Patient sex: F
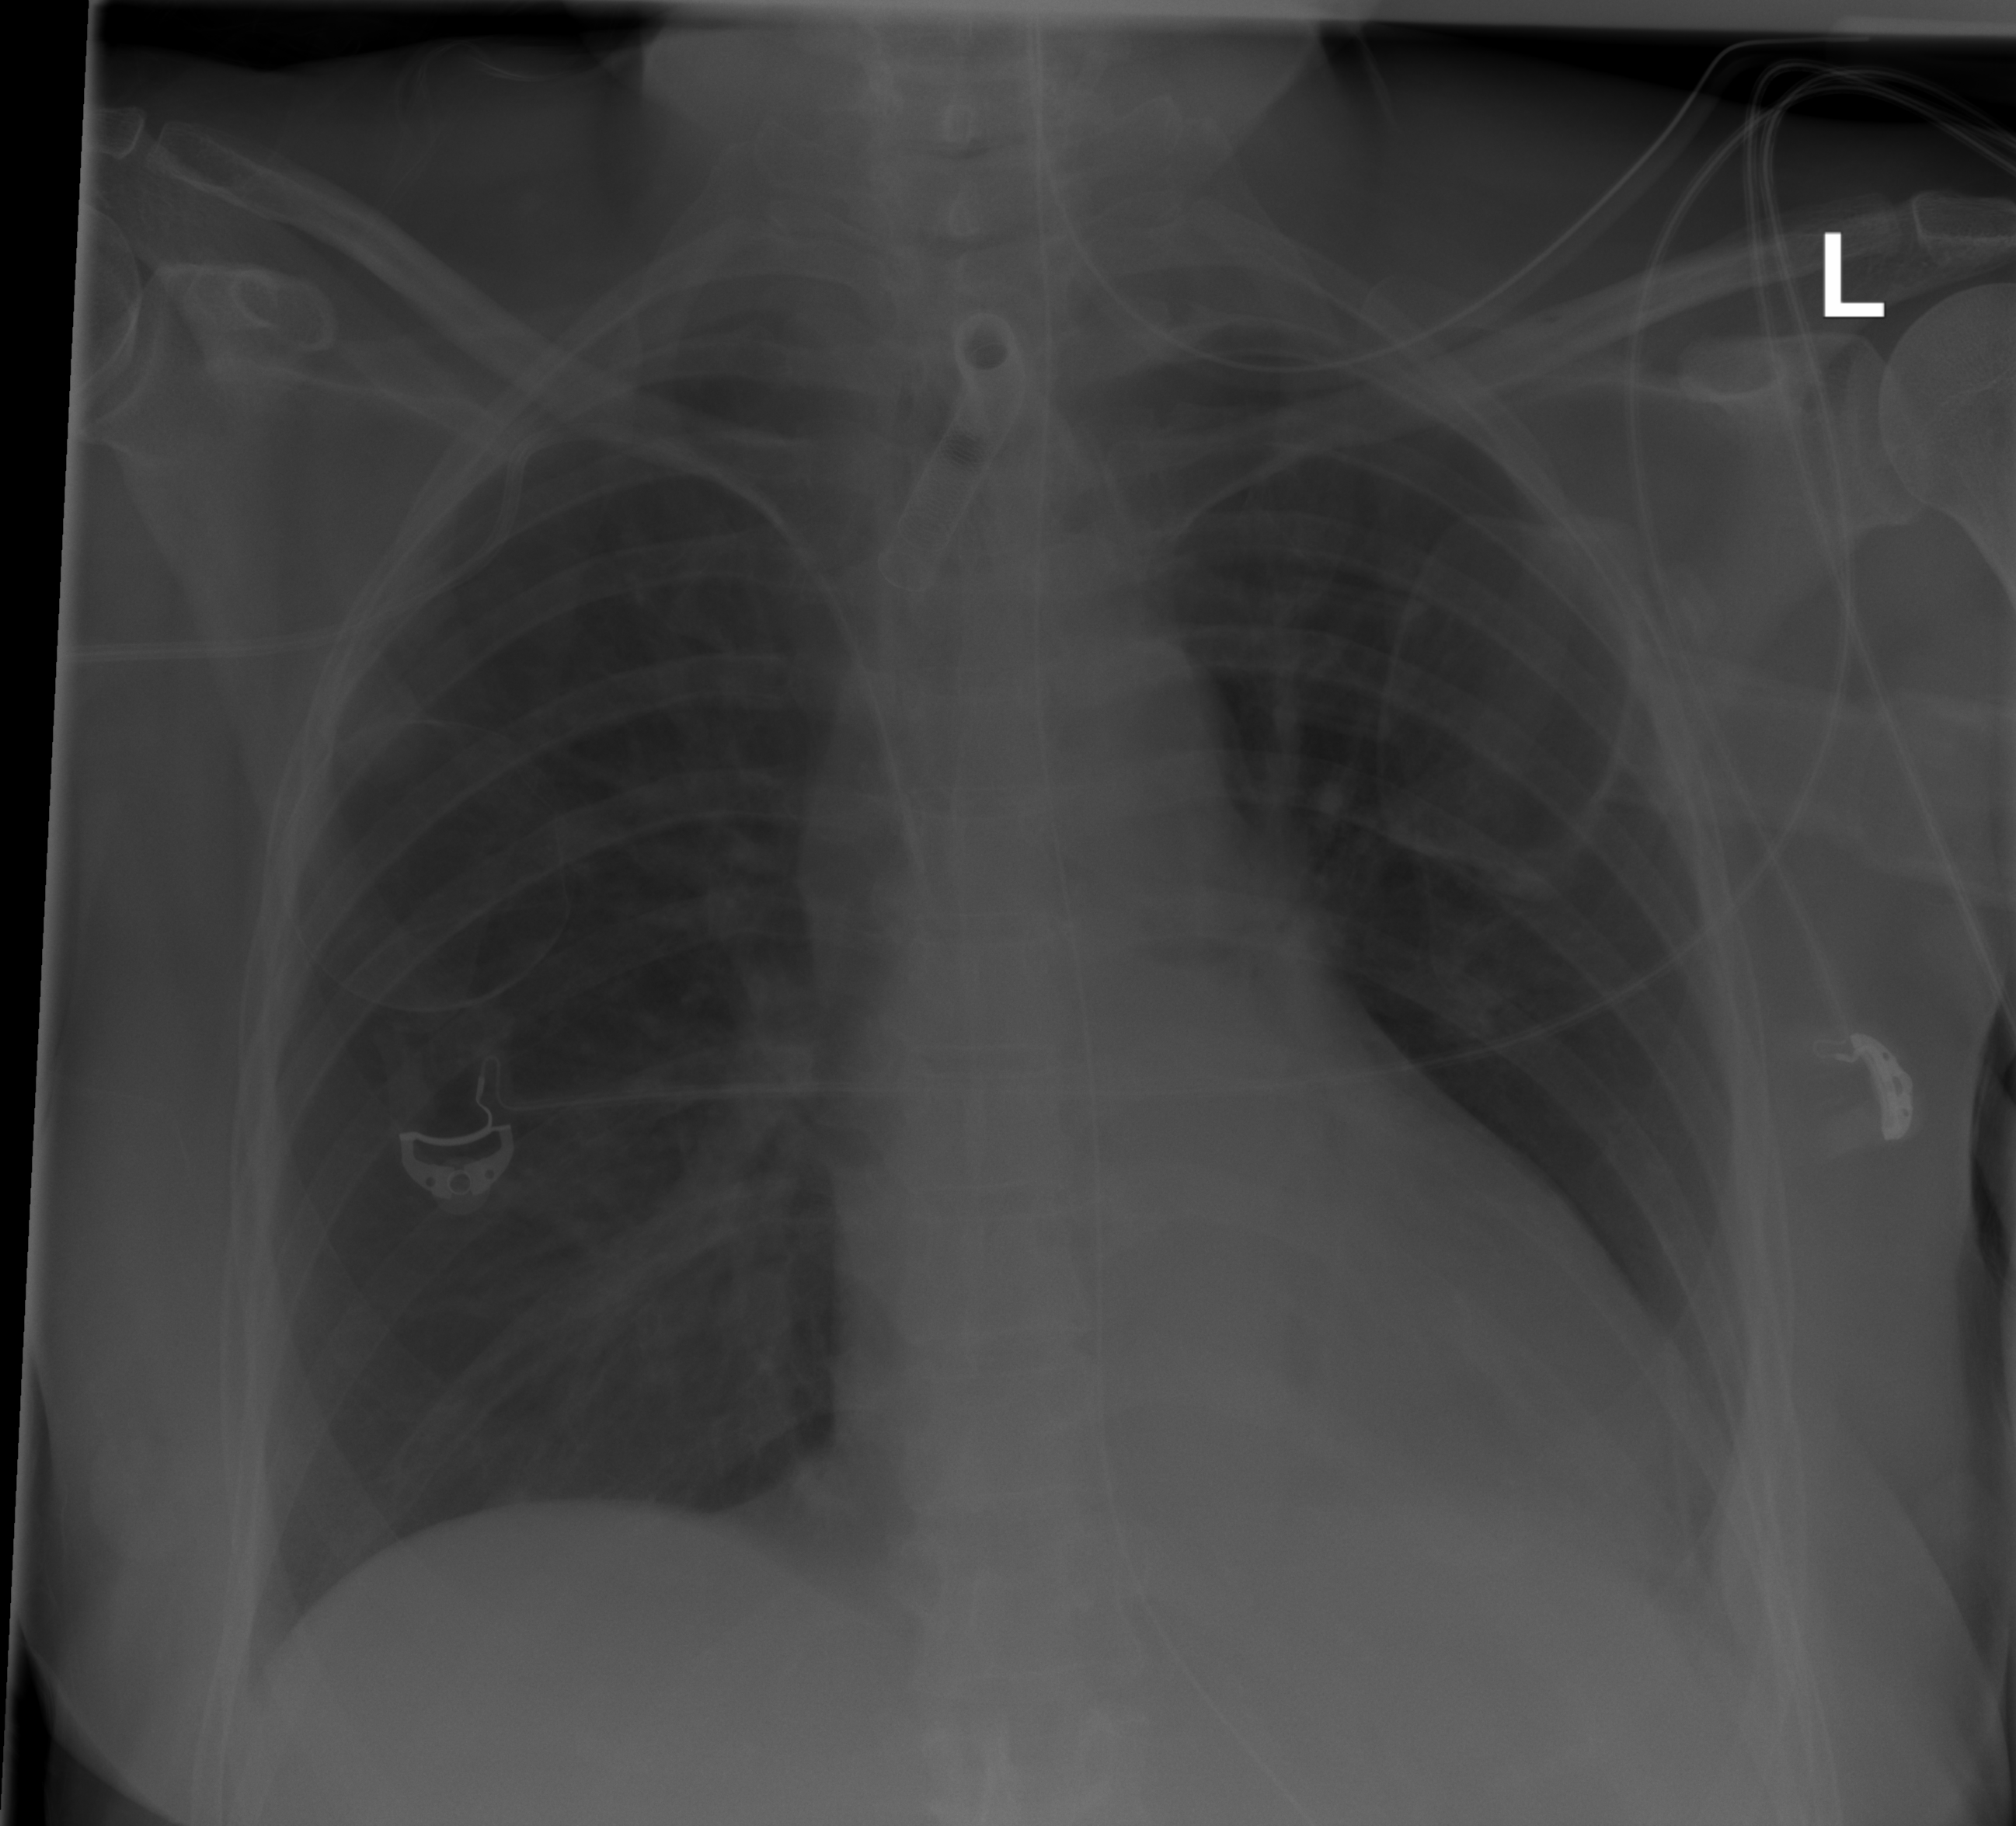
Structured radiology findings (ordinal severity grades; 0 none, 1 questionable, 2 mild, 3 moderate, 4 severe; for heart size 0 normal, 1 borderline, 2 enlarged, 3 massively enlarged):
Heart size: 1
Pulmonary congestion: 0
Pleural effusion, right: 0
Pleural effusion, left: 2
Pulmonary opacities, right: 0
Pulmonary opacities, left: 0
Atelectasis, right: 0
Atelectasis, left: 2